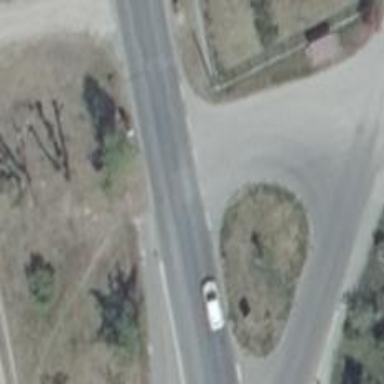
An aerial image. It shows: Secondary road with asphalt surface.